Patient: sex M, age 57
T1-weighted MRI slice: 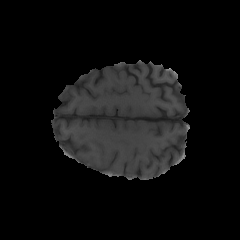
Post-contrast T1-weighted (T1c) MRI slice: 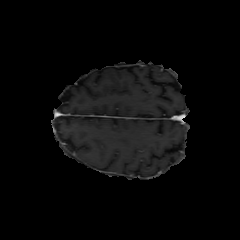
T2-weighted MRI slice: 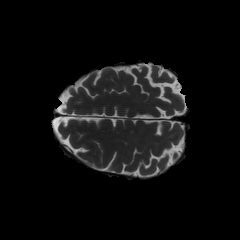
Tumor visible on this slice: no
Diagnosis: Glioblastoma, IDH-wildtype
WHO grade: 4